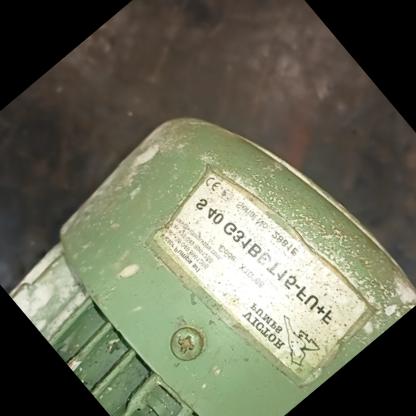
Klasa: inne